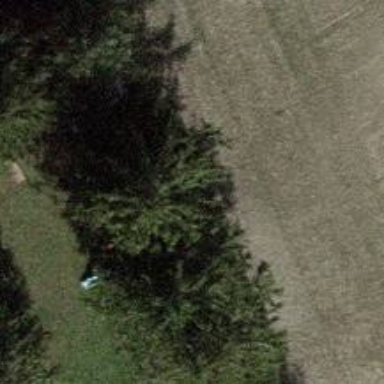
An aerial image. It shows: Evergreen needle-leaved tree.